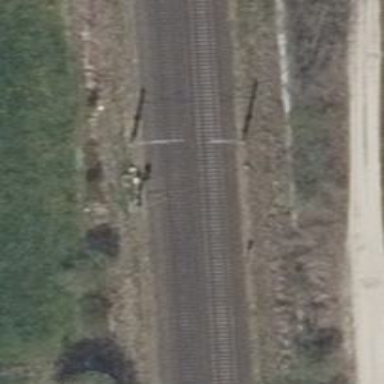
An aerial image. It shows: Railway signal.